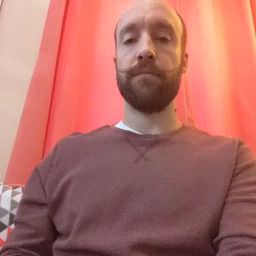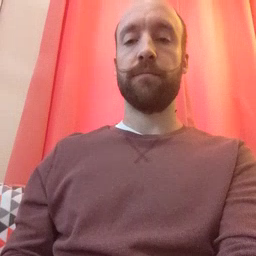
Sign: bug